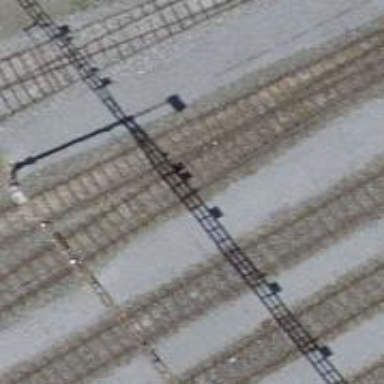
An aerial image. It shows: Single-track electrified railway yard with contact line electrification.